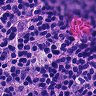
Metastatic tissue present: no